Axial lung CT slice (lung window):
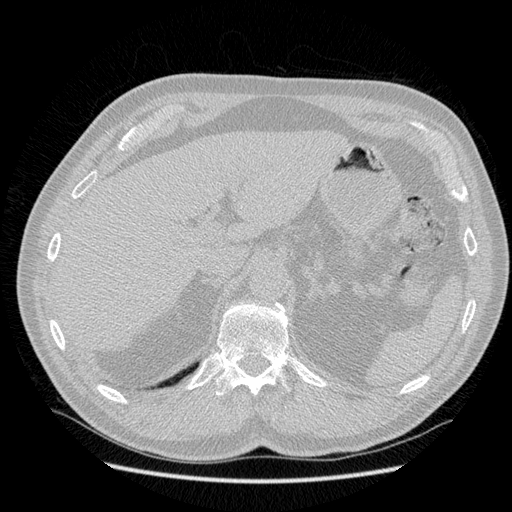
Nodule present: no